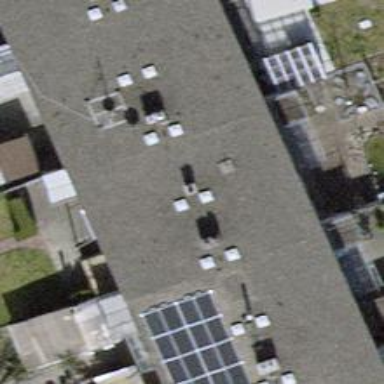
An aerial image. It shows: House with flat roof.